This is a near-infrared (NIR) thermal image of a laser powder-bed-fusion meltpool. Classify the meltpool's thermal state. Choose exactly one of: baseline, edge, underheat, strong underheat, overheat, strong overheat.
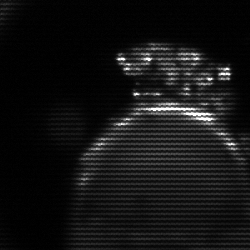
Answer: edge